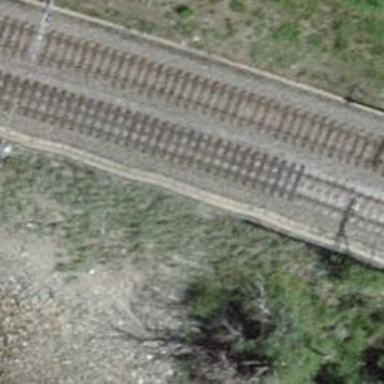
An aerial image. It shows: Railway with electrified contact lines.